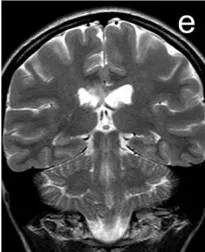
Initial MRI of the brain demonstrating rather typical finding of demyelinating disease fulfilling McDonald diagnostic criteria for multiple sclerosis. (e) T2-weighted image in the coronal plane. Brain MRI revealed several periventricular white matter lesions including the largest FLAIR hyperintense plaque within the corpus callosum.
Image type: radiology (mri)